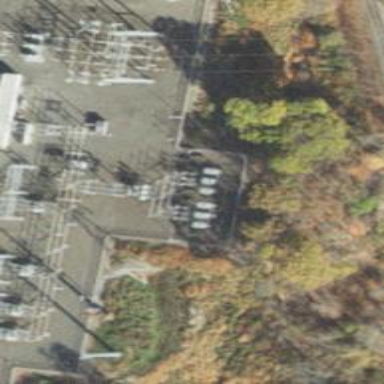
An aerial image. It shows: Switch for power supply.